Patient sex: M
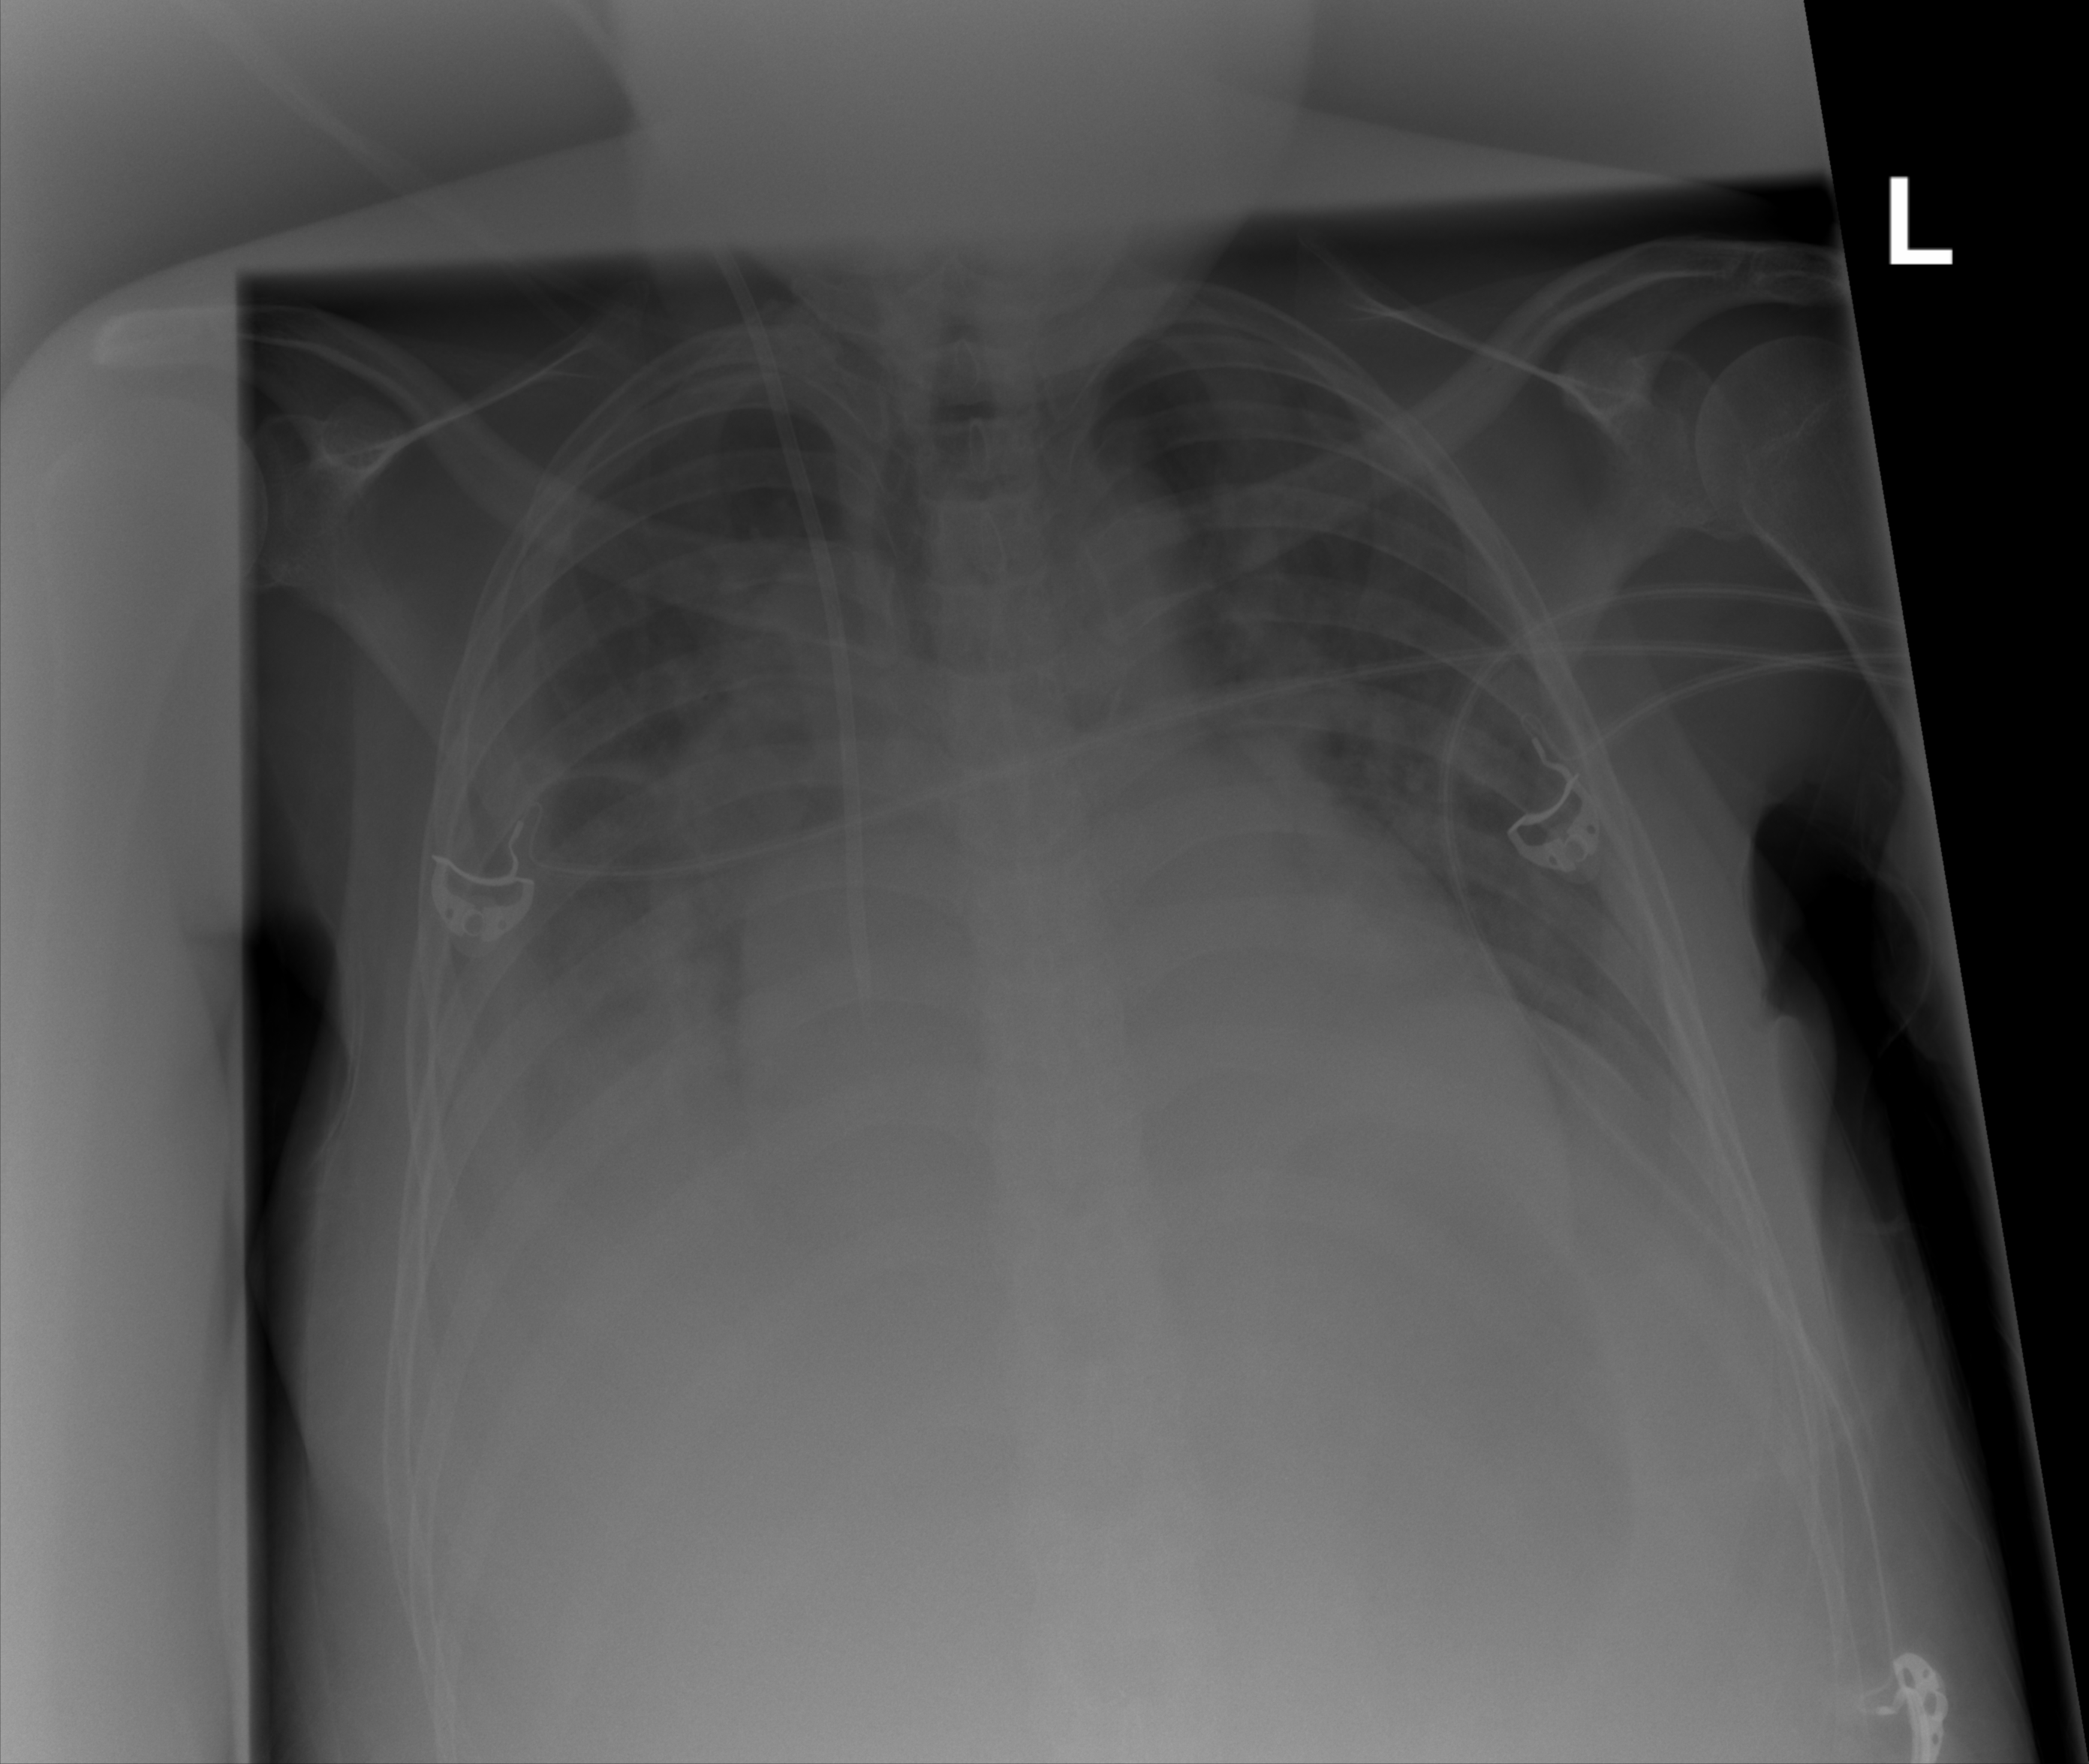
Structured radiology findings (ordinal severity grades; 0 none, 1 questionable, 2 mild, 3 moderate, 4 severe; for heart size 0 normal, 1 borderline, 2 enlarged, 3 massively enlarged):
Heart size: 2
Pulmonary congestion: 2
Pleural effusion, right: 2
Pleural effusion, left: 2
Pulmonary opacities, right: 0
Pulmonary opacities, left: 2
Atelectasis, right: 2
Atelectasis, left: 2